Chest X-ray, AP view. Patient: 20 years old, sex M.
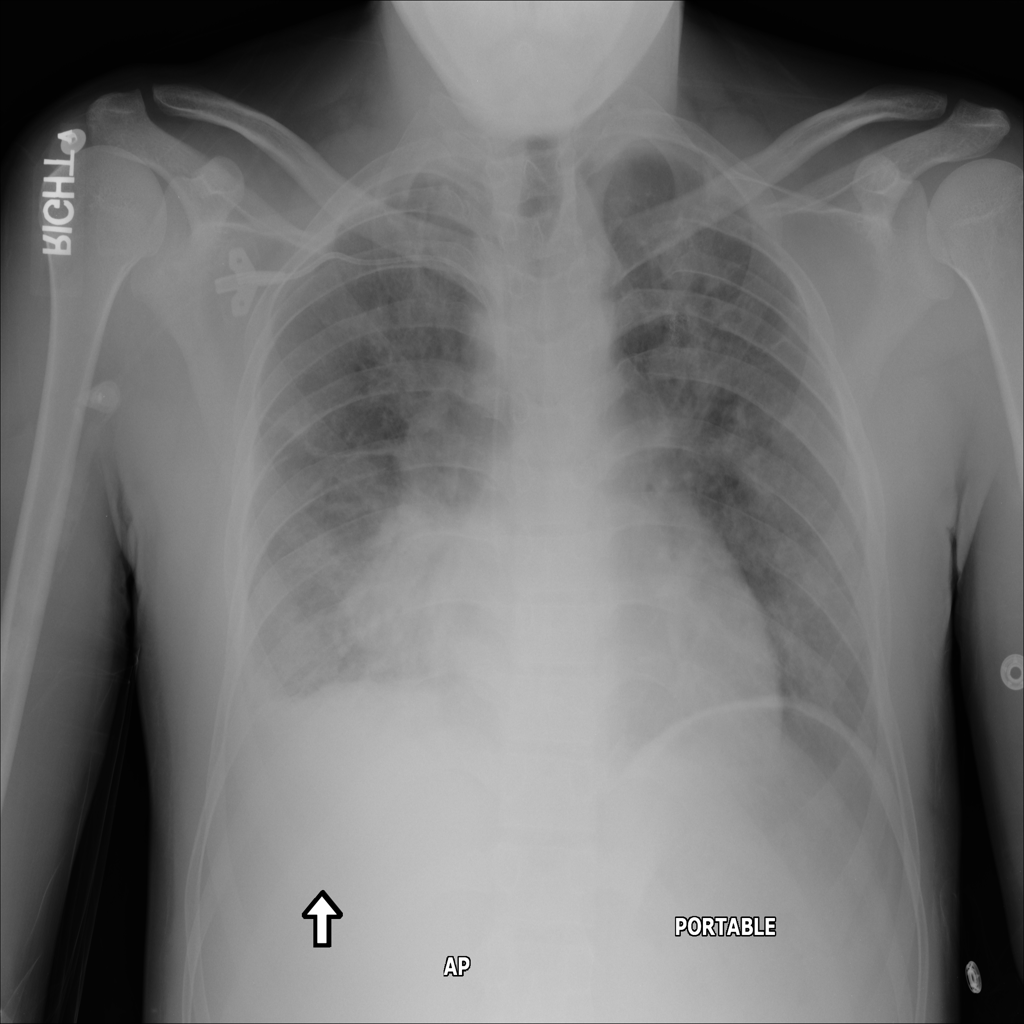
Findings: Infiltration, Pleural_Thickening